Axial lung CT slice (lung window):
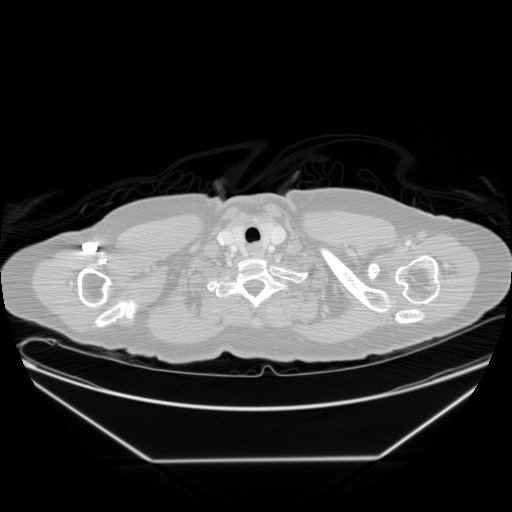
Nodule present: no